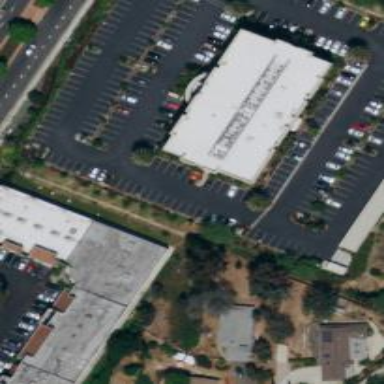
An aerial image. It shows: Office building.